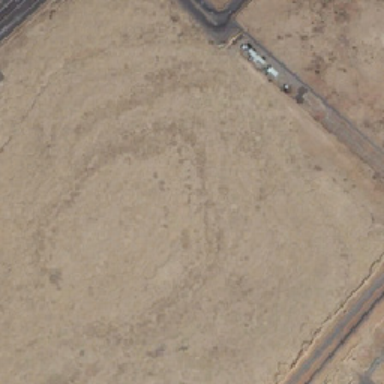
The rectangular bareland is surrounded by three roads .